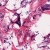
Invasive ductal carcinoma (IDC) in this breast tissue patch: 0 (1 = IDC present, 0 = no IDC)